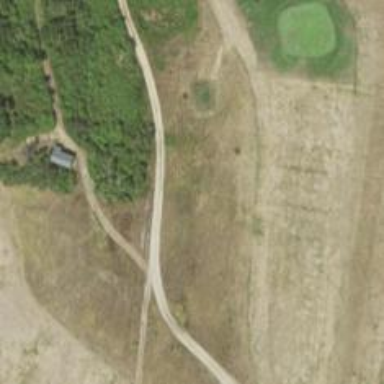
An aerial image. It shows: Path for both road and golf.